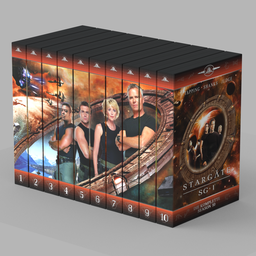
Label: decoration